Question: What time is shown on the screen?
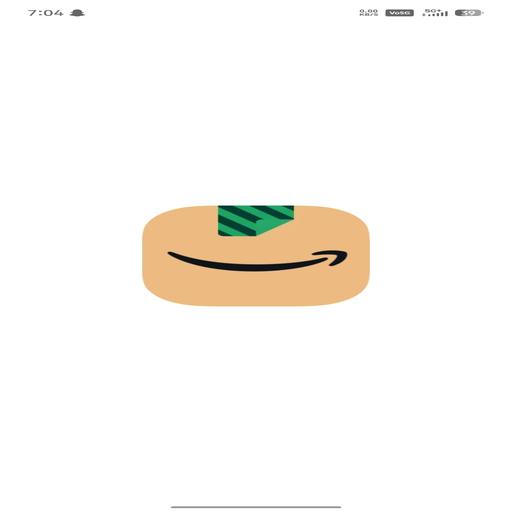
Answer: 07:04:00